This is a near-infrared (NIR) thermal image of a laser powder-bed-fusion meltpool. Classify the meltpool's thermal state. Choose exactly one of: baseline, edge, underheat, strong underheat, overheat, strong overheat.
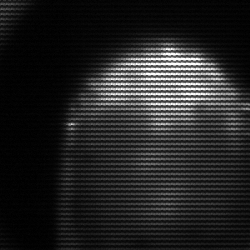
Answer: strong underheat